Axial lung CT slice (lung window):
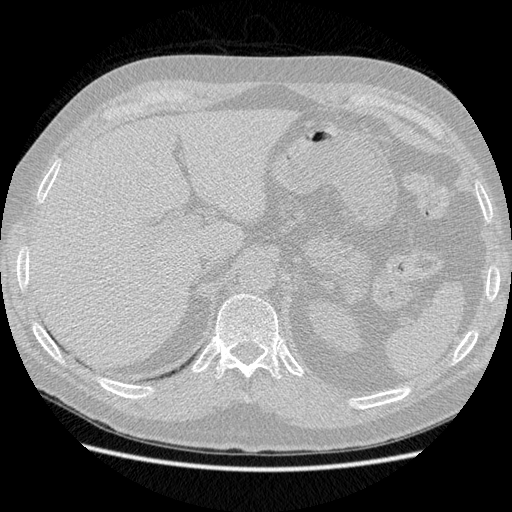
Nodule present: no